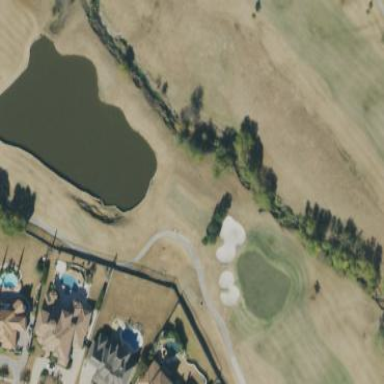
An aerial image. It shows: Water hazard on golf course. The hazard is natural water feature.